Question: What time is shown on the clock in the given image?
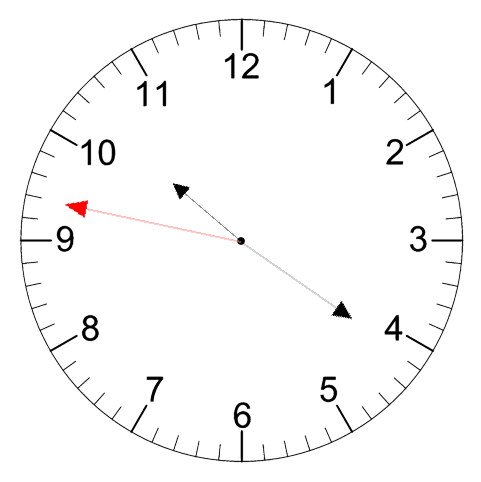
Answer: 10:20:47